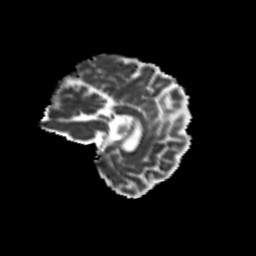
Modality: MD
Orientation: sagittal
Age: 44
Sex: male
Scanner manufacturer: siemens
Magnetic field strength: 3 T
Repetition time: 8.6 s
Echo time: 0.095 s